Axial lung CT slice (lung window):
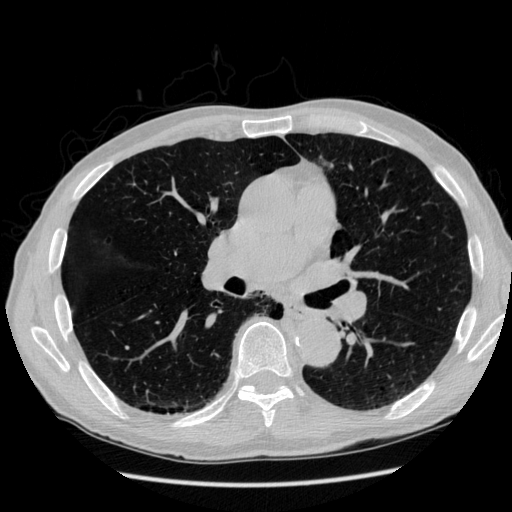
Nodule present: no